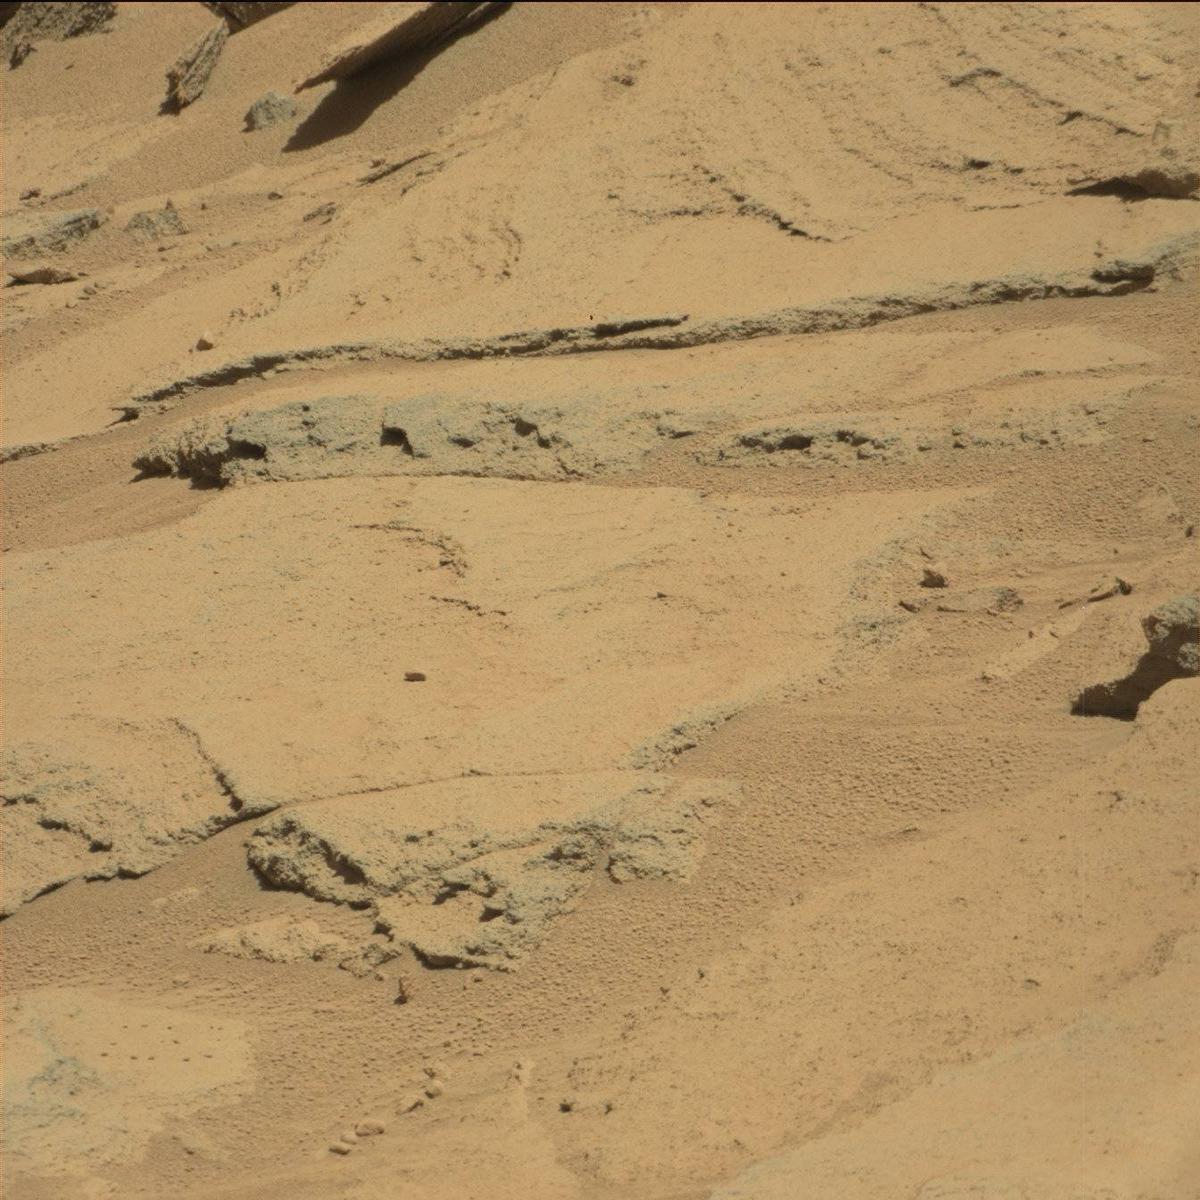
Terrain classes present: Bedrock, Rock, Sand / Soil